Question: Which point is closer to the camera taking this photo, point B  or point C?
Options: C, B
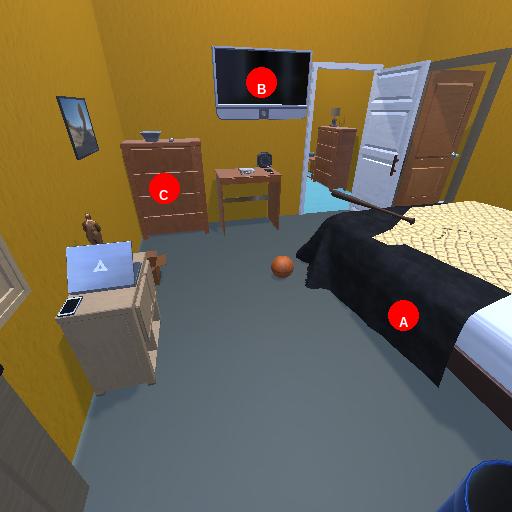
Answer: C